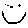
Label: smiley face